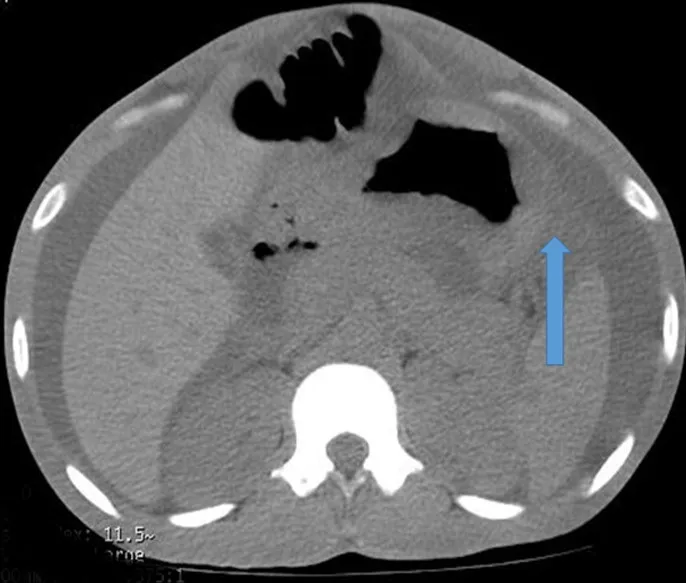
axial view of abdominal CT scan showing gastric wall thickening; differential, Linitis plastica.
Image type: radiology (ct)